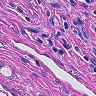
Metastatic tissue present: yes